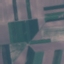
Label: AnnualCrop